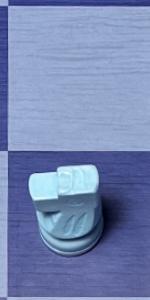
Label: Knight_White